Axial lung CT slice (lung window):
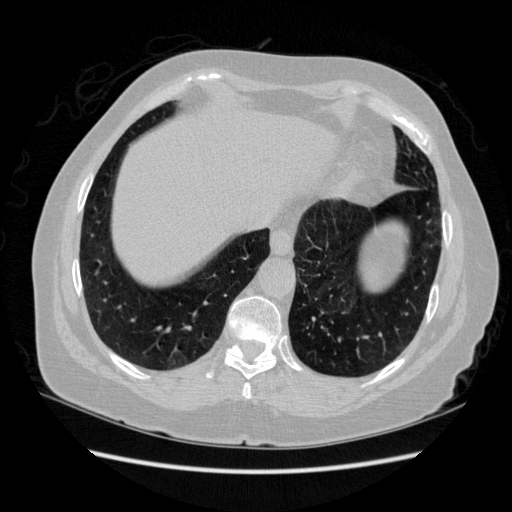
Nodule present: no